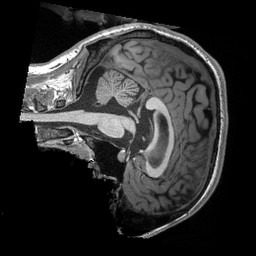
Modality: T1w
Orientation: sagittal